Interaction volume radius: 10 \u00c5
Interaction volume height: 15 \u00c5
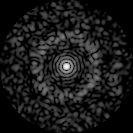
Disorder parameter: 0.8204